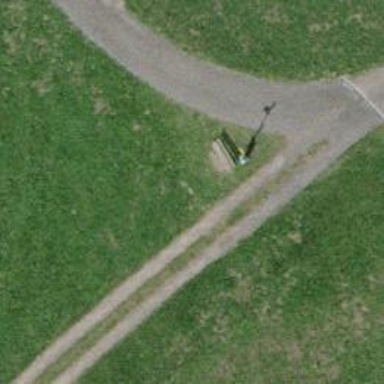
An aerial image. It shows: Guidepost providing information.